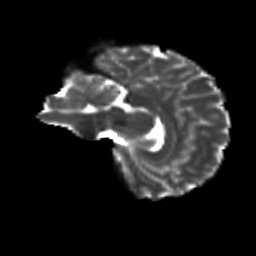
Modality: T2w
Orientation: sagittal
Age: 22
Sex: female
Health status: healthy
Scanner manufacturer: siemens
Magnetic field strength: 3 T
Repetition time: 8.6 s
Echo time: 0.095 s